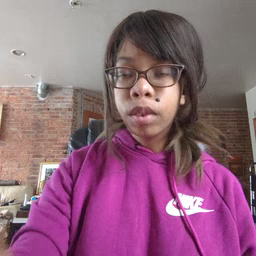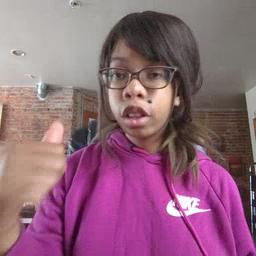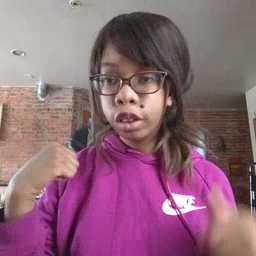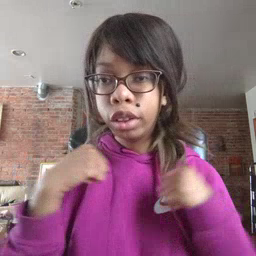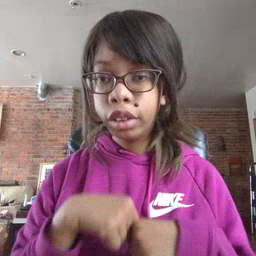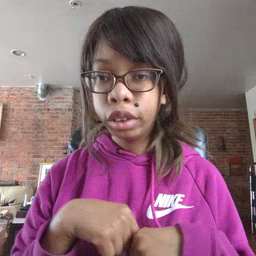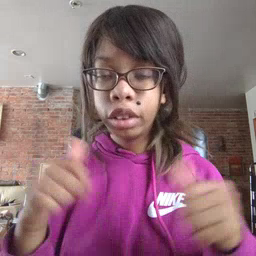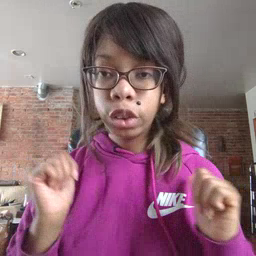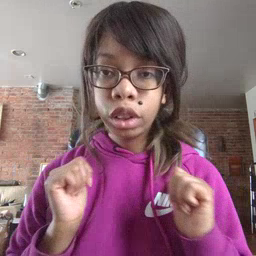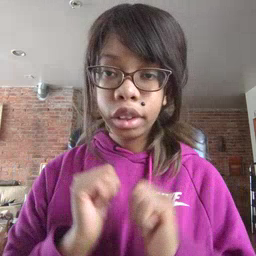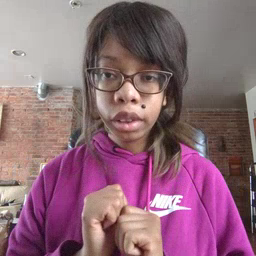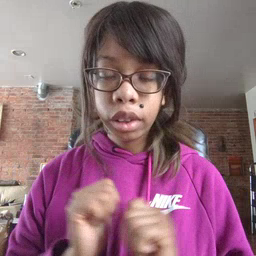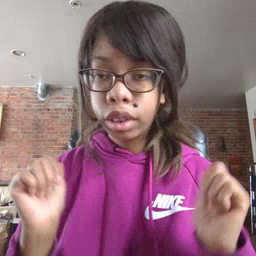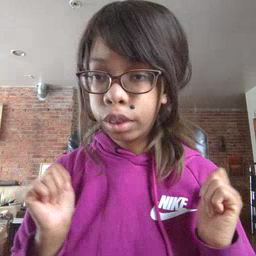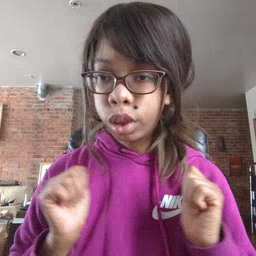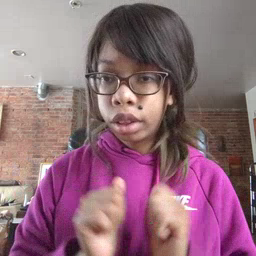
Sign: jacket